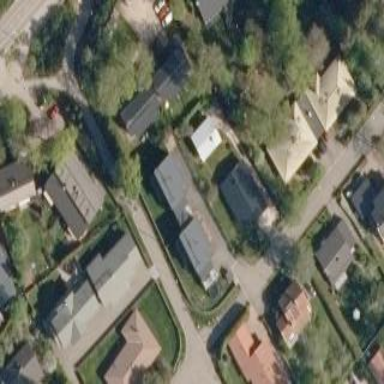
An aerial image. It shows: Residential garden area classified as leisure land.